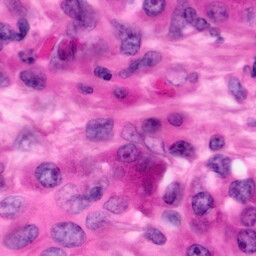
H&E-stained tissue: Pancreatic